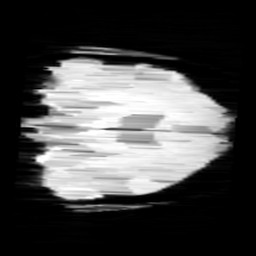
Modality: minIP
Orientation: coronal
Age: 12
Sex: female
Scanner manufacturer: siemens
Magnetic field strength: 3 T
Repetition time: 0.027 s
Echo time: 0.02 s